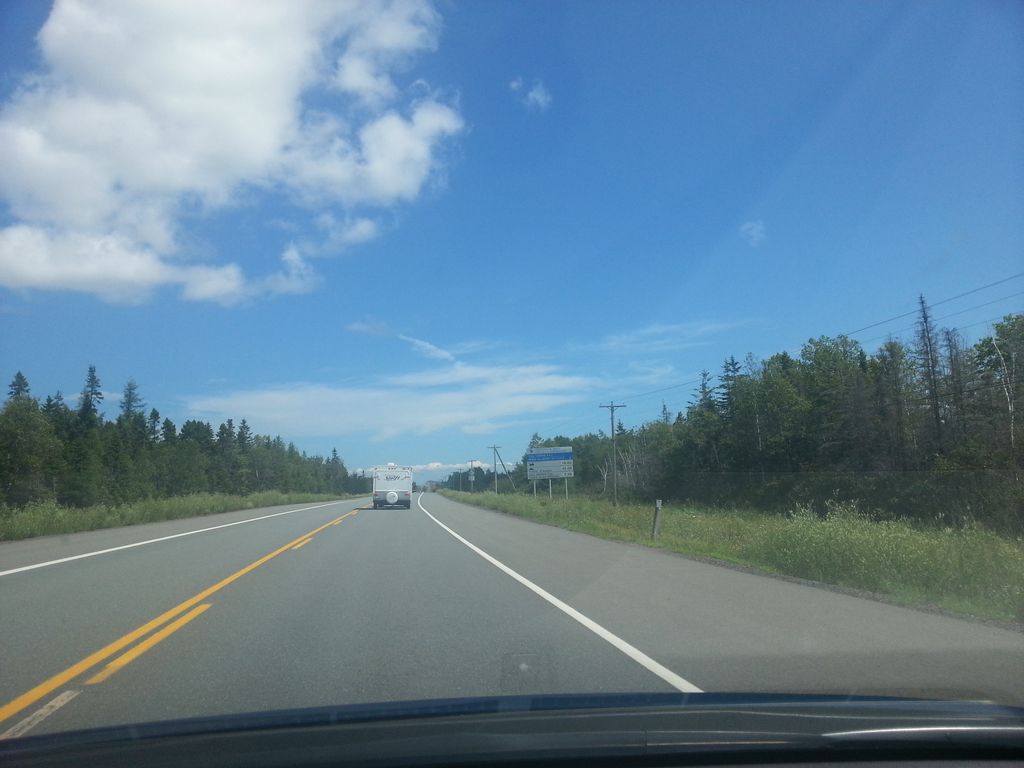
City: charlottetown